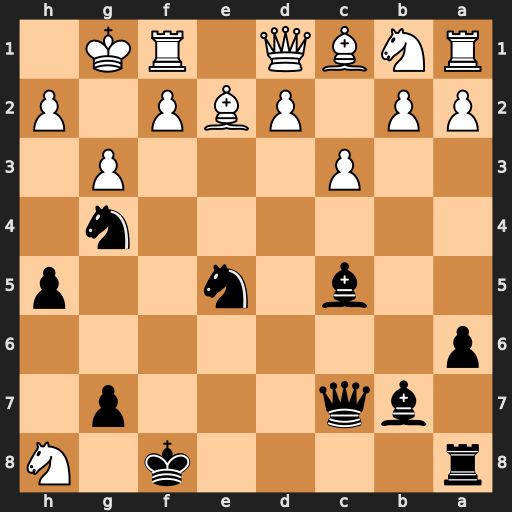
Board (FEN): r4k1N/1bq3p1/p7/2b1n2p/6n1/2P3P1/PP1PBP1P/RNBQ1RK1
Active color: b
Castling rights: -
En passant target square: -
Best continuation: Qc6 Ng6+ Ke8